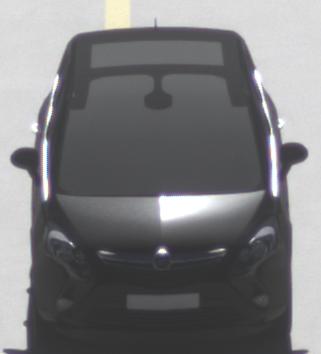
Make: Opel
Model: Zafira Tourer 1.8
Detailed model: Zafira (C) Tourer
Model produced from: 2012/01
Model produced until: 2015/06
Doors: 5
Color: black
Road condition: dry road
Daytime: midday
Contrast: high contrast